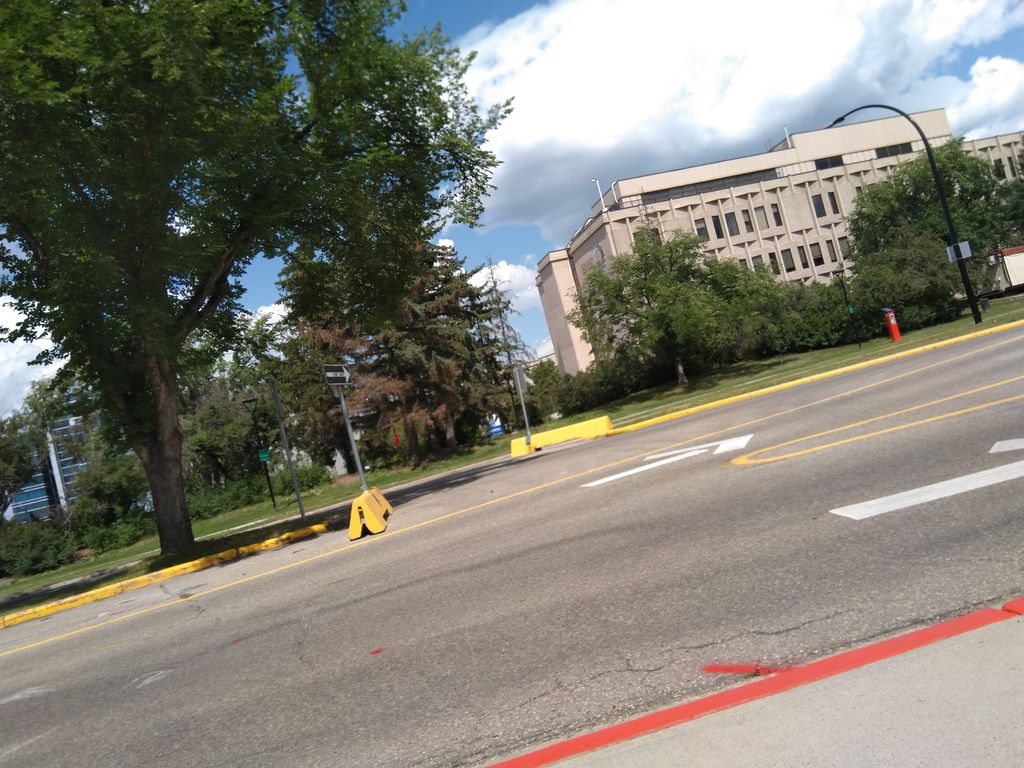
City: calgary